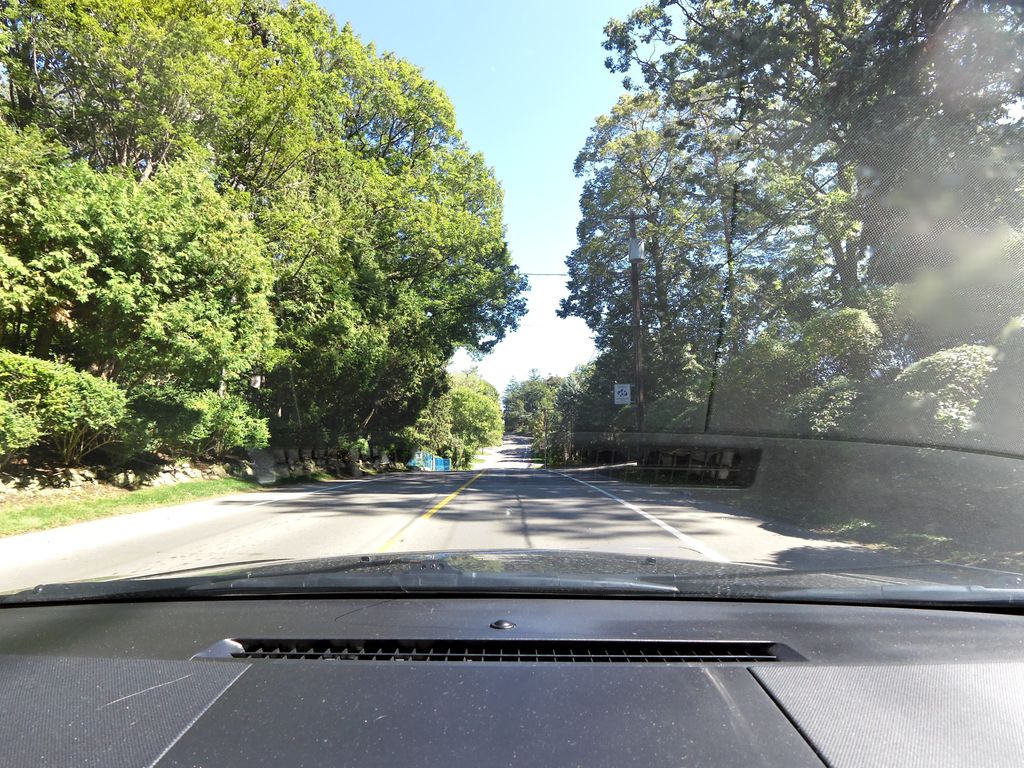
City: hamilton